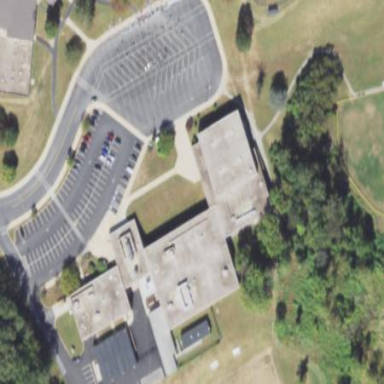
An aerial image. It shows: School building.